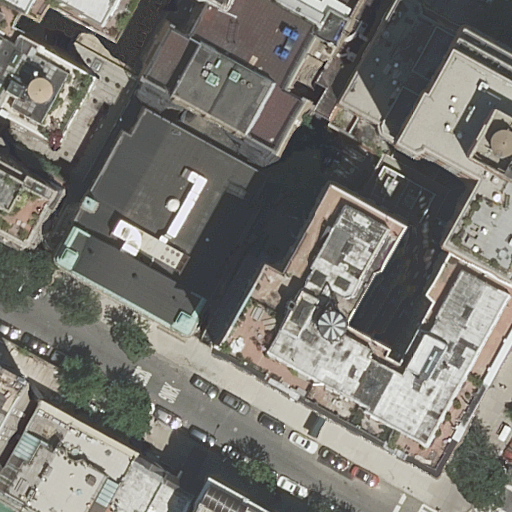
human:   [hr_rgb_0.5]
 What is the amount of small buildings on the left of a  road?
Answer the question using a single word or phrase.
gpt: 5

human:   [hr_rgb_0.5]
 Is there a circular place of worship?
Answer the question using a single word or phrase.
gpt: no

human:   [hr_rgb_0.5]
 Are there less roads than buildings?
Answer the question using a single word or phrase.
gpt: yes

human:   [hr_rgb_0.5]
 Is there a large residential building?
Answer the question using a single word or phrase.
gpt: yes

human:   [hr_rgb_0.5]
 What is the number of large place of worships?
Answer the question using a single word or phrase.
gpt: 1

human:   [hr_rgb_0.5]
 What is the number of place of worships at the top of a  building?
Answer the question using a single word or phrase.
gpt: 1

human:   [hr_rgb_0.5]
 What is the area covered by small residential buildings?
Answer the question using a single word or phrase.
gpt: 173m2

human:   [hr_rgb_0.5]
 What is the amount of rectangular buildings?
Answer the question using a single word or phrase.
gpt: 7

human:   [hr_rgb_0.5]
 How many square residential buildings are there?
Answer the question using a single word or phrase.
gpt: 0

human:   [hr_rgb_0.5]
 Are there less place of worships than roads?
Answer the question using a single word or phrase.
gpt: yes

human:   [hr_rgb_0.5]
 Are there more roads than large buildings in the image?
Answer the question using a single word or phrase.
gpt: no

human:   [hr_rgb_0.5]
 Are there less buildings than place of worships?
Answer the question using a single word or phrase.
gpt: no

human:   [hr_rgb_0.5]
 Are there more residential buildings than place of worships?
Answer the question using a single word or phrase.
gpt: yes

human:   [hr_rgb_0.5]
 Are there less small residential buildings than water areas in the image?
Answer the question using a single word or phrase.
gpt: no

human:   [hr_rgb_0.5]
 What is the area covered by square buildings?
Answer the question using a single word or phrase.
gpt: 0m2

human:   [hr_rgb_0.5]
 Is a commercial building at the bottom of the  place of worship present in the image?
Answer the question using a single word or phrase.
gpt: no

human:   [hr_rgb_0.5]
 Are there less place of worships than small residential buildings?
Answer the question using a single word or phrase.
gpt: yes

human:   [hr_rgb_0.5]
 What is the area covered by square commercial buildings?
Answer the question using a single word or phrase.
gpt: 0m2

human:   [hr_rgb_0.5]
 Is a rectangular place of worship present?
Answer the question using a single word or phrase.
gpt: no

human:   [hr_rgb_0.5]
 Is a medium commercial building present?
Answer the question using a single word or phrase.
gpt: no

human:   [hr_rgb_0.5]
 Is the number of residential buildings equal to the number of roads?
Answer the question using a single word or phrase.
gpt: no

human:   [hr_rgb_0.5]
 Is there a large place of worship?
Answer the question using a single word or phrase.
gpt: yes

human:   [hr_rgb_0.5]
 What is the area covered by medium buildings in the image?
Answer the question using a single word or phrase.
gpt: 1001m2

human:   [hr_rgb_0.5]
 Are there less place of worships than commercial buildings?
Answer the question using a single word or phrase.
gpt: no

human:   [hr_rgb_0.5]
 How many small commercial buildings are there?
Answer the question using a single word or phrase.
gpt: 0

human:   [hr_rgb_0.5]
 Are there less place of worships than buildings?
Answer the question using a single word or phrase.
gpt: yes

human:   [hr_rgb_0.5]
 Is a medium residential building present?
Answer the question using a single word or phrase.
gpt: yes

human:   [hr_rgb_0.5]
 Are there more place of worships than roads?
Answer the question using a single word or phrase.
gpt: no

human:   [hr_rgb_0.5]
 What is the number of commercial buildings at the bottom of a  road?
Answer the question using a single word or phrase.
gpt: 0

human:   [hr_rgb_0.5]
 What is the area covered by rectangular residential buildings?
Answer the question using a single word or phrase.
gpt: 321m2

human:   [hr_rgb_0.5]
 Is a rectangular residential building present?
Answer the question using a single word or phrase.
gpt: yes

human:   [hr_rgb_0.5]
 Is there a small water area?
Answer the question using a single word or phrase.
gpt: no

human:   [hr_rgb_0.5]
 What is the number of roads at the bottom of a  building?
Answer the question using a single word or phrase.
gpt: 2

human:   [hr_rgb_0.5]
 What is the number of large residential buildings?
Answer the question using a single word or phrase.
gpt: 4

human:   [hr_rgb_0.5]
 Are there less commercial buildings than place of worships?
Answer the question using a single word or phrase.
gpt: yes

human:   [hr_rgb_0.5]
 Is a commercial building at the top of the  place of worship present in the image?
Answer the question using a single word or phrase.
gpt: no